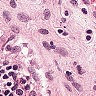
Metastatic tissue present: no